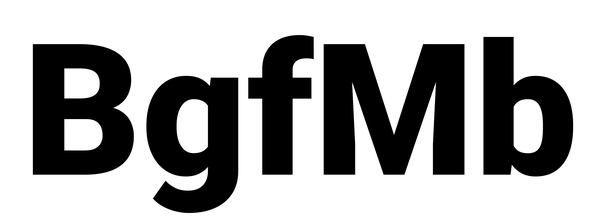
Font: Roboto_Black